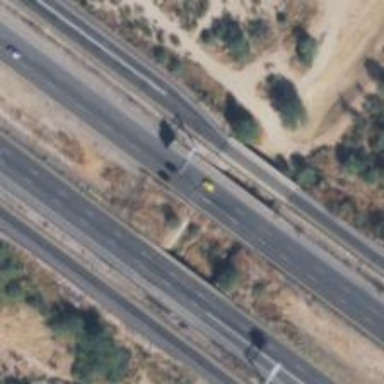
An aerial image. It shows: Bridge over motorway.